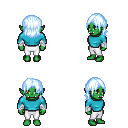
a pixel art fantasy rpg character, female body template, orc, green skin, teal long-sleeve shirt, white pants, white cyan long bangs hairstyle, white cloth bandages, four views (front, back, left, right), 2x2 character sprite sheet, small pixel art, hard edges, no anti-aliasing